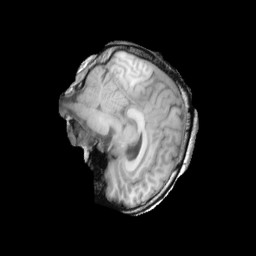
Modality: T1w
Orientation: sagittal
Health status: ill
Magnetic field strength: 3 T